The image shows the envelope spectrum of a rolling-element bearing's vibration signal, with the characteristic fault frequencies (BPFO outer race, BPFI inner race, BSF ball, FTF cage) marked as reference lines. Classify the bearing condition as one of: normal, inner_race, outer_race, ball.
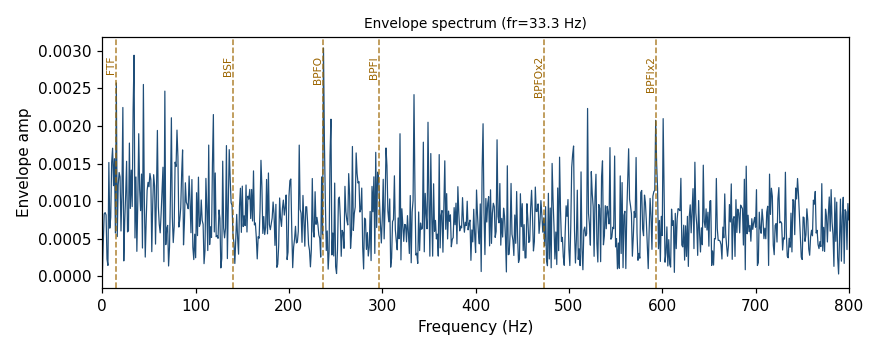
Answer: normal